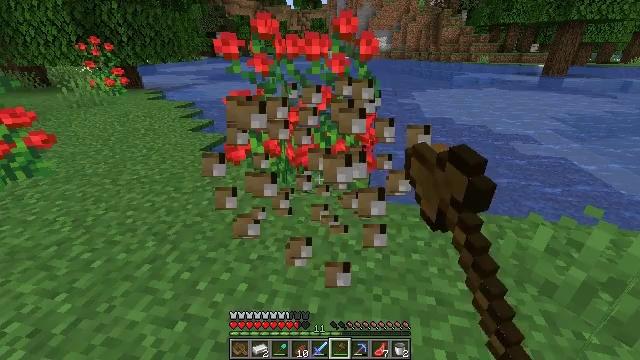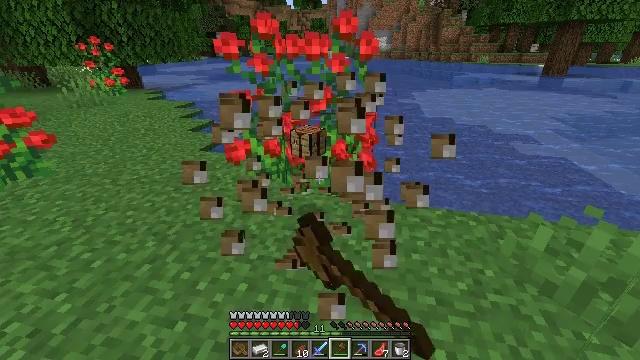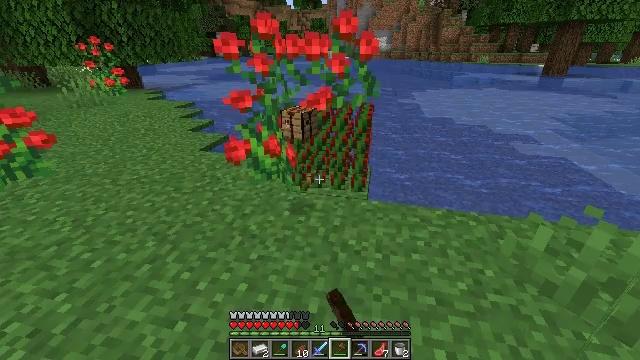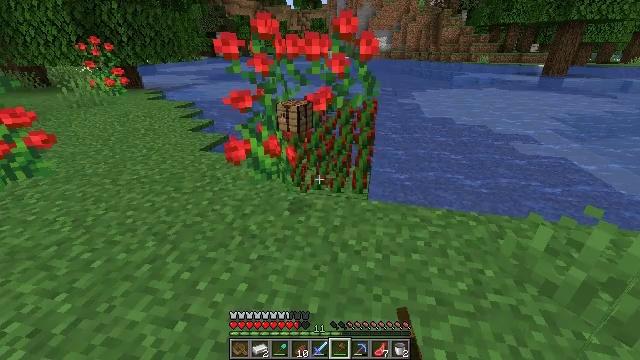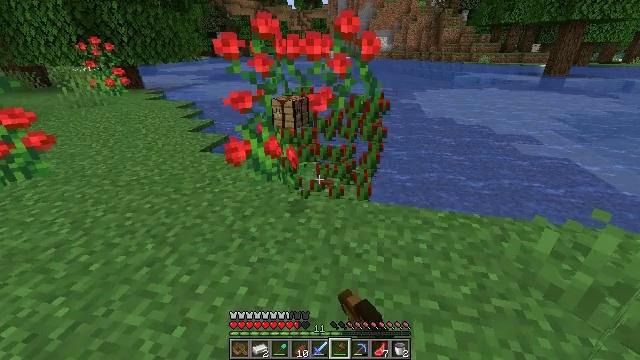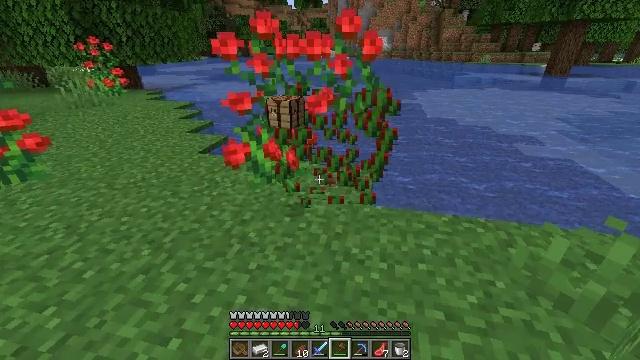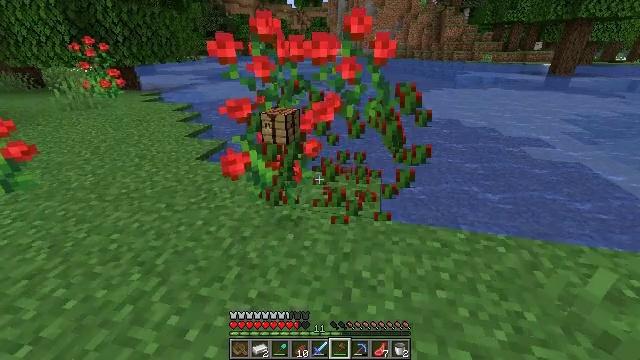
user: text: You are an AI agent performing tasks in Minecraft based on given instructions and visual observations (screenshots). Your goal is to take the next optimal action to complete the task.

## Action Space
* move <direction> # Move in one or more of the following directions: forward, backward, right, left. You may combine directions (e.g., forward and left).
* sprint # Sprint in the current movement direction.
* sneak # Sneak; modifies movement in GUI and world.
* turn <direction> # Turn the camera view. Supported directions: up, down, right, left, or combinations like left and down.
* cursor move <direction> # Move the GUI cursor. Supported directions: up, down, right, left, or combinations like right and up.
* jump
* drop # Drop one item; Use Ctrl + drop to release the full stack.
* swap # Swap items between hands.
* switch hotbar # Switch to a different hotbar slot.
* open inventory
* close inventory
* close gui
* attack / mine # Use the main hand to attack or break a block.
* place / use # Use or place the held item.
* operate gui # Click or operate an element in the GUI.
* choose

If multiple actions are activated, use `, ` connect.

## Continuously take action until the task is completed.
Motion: motion action
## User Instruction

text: Break the tall rose bush.
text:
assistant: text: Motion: attack / mine
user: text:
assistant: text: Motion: attack / mine
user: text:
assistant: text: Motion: attack / mine
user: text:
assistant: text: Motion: move forward, attack / mine
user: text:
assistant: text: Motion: move forward
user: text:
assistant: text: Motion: move forward and move left
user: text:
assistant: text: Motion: no_op